Question: Today I came to work, happy. But when I opened my , I saw that one of my projects has errors.It's weird because it shows that it has errors only in the window bar, and not in the . I don't have any Java errors, this is a valid project that was fine all the time:

Some of the errors on the of Eclipse:
- 'SP_Procedure'- - '<SomeFile>'- -
When I run an application from this project, I get a warning message but when I proceed, it works fine, but still. It's very disturbing and I'm not sure if it's harmless.
I tried to:
- - - - -
Nothing helped. What could be the problem? (I'm using )
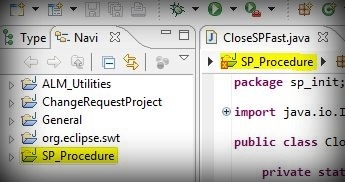
Answer: Looks that one unused JAR was deleted, but for some reason, I get errors in any file, even in the files that 'import's this JAR! So what I did was restoring this JAR, delete unused 'import's and deleted the JAR again.
I've found this error after two days of navigating on this project on each file.. This is weird that Eclipse didn't recognize that this is an error, and throw many unrelated errors such as:
- - -
Is this a bug in Eclipse? (All errors and warnings are enabled!)
---
As seen in the image in the question..